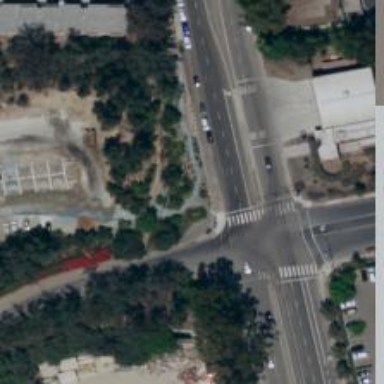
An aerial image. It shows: Secondary road with separate asphalt sidewalks.